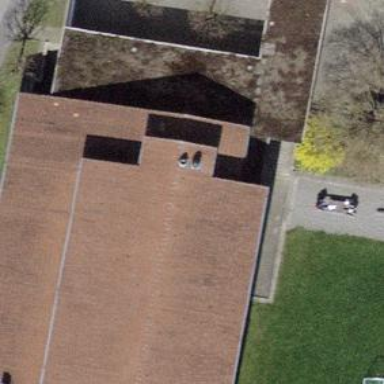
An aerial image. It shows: View of roof of building.